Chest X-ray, PA view. Patient: 68 years old, sex M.
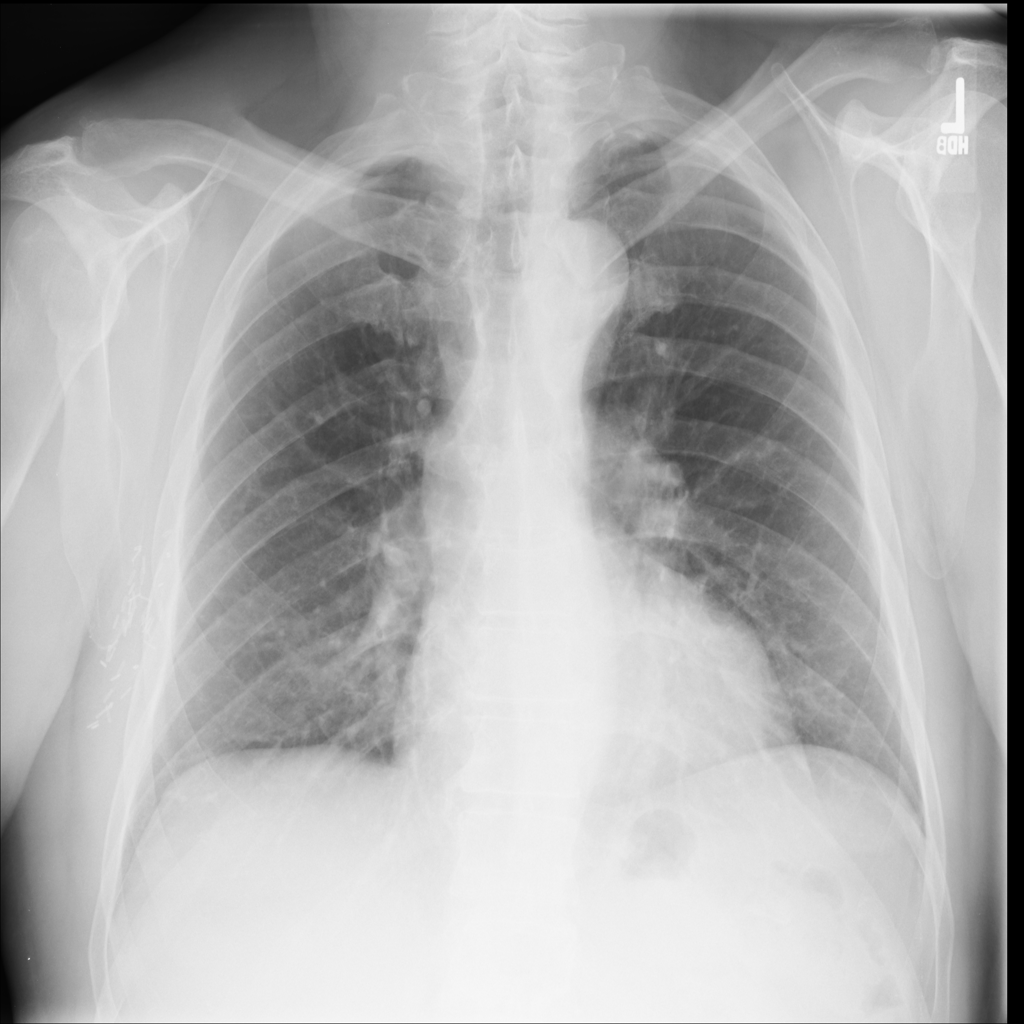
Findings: No Finding